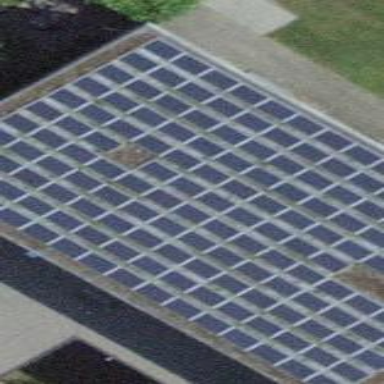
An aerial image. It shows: Solar photovoltaic panel generator.